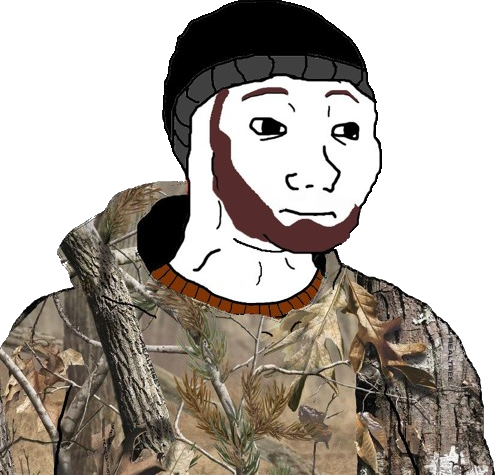
Label: 5_Doomer